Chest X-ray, PA view. Patient: 27 years old, sex F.
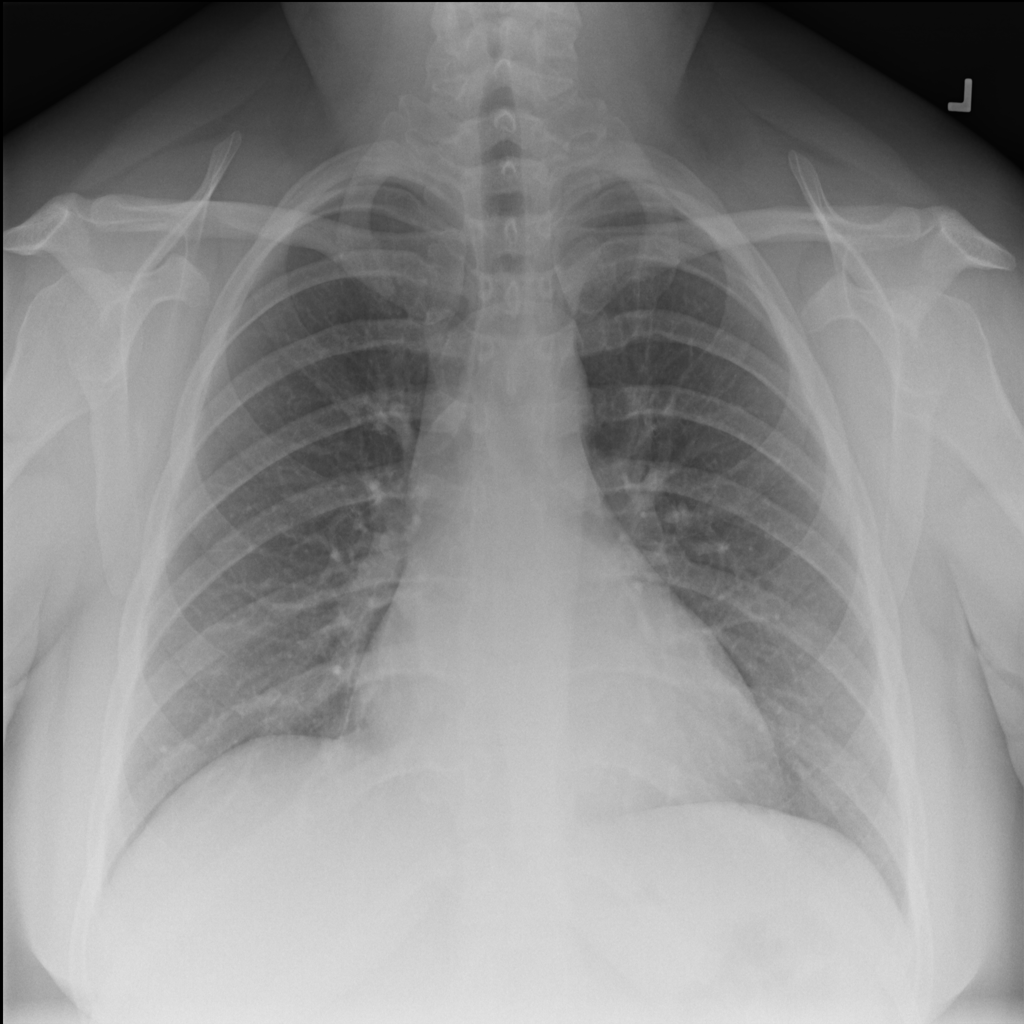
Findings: No Finding